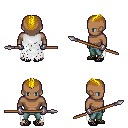
a pixel art fantasy rpg character, male body template, human, dark skin, white tattered cape, teal pants, blonde short mohawk hairstyle, metal gloves, ghillies, spear, four views (front, back, left, right), 2x2 character sprite sheet, small pixel art, hard edges, no anti-aliasing